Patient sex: M
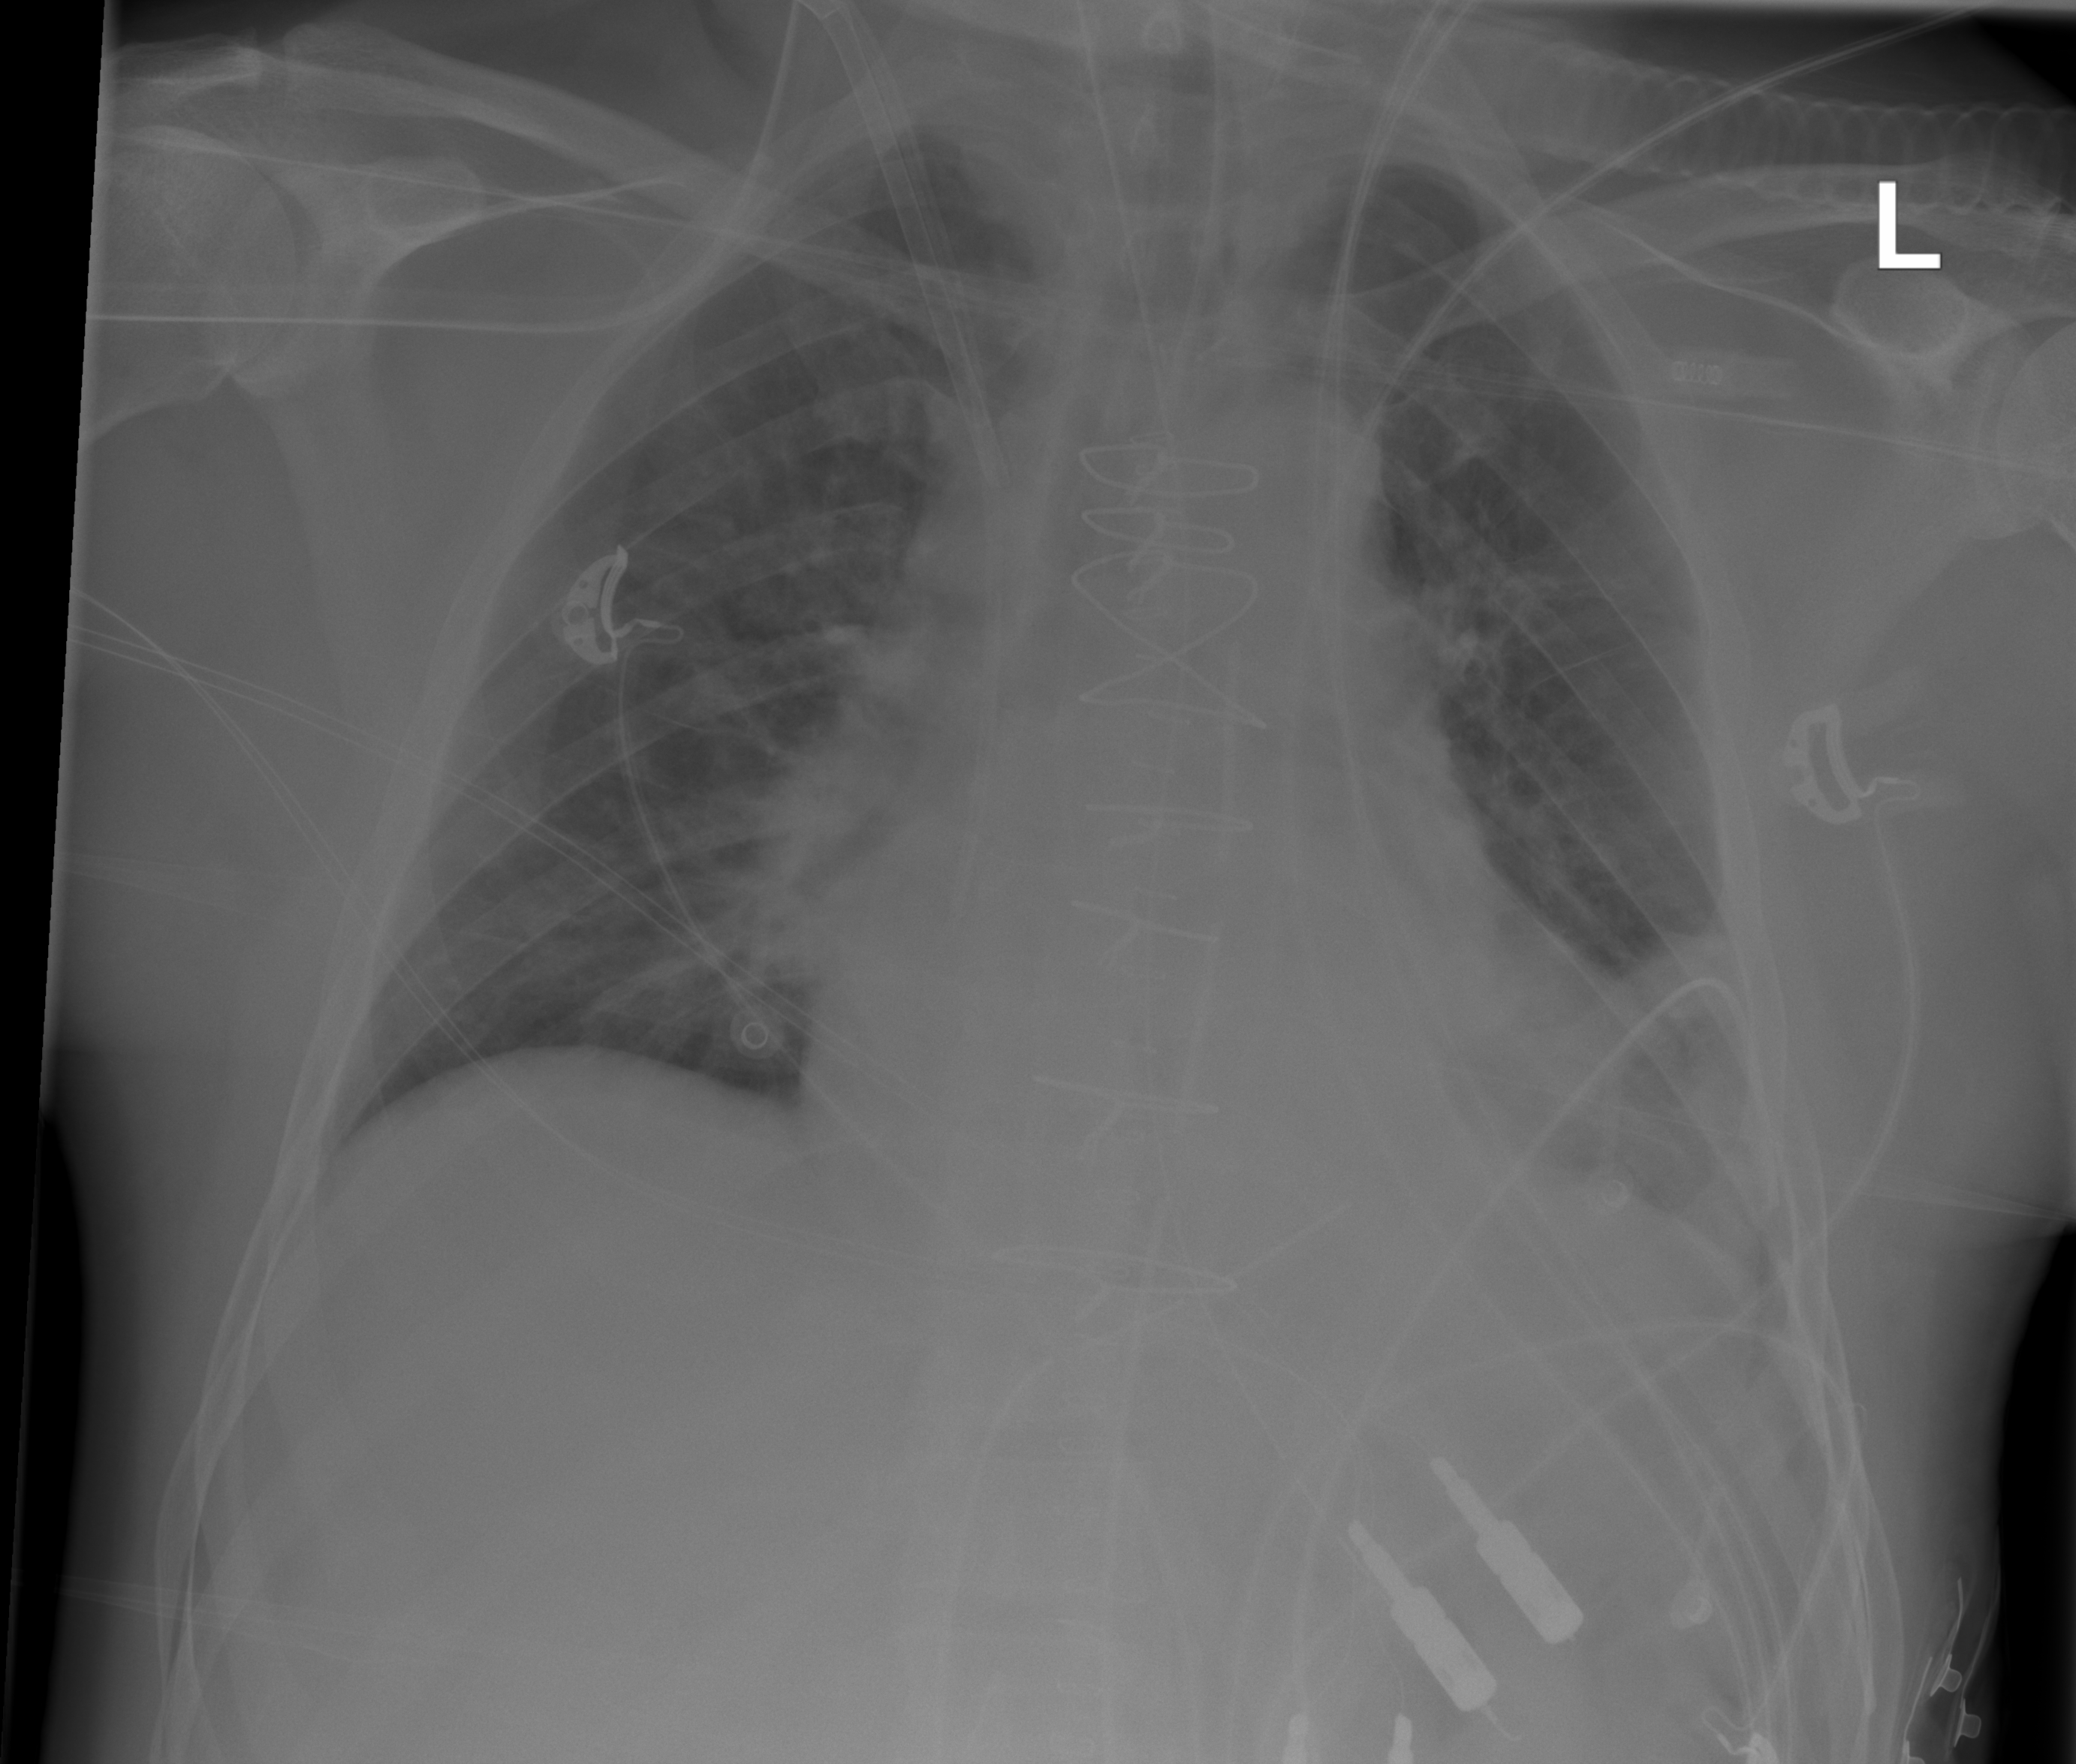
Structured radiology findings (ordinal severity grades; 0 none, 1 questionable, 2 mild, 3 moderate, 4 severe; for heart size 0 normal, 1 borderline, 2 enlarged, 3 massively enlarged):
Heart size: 1
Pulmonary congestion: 2
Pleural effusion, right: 0
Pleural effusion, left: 2
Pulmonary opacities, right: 1
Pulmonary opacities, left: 2
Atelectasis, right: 2
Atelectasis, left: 2